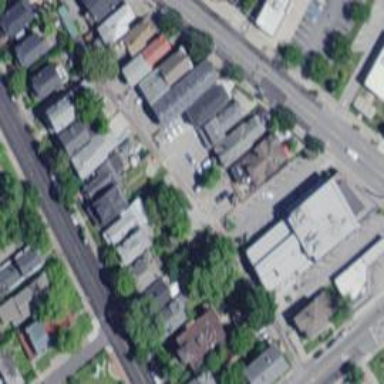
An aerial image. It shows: Alley classified as service road.